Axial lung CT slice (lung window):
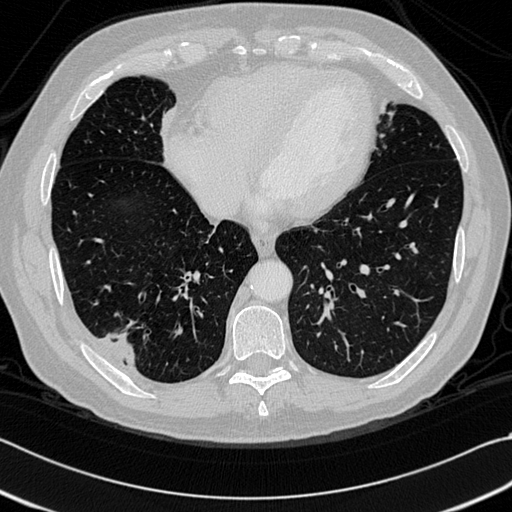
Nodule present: no